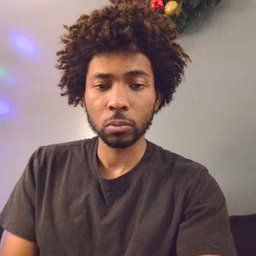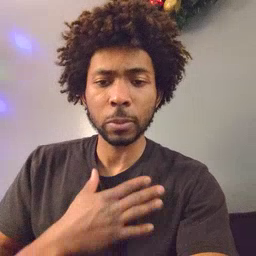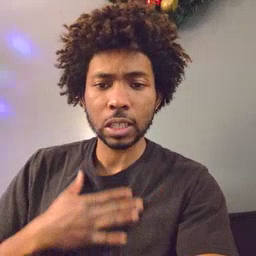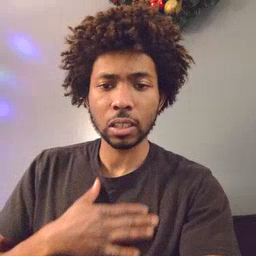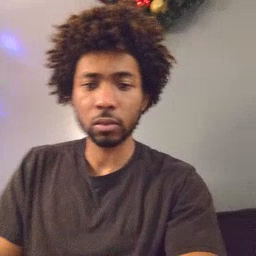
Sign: please